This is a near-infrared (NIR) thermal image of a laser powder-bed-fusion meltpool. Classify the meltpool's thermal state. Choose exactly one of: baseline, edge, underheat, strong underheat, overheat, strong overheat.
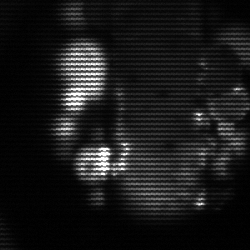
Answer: strong underheat